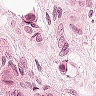
Metastatic tissue present: yes